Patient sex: M
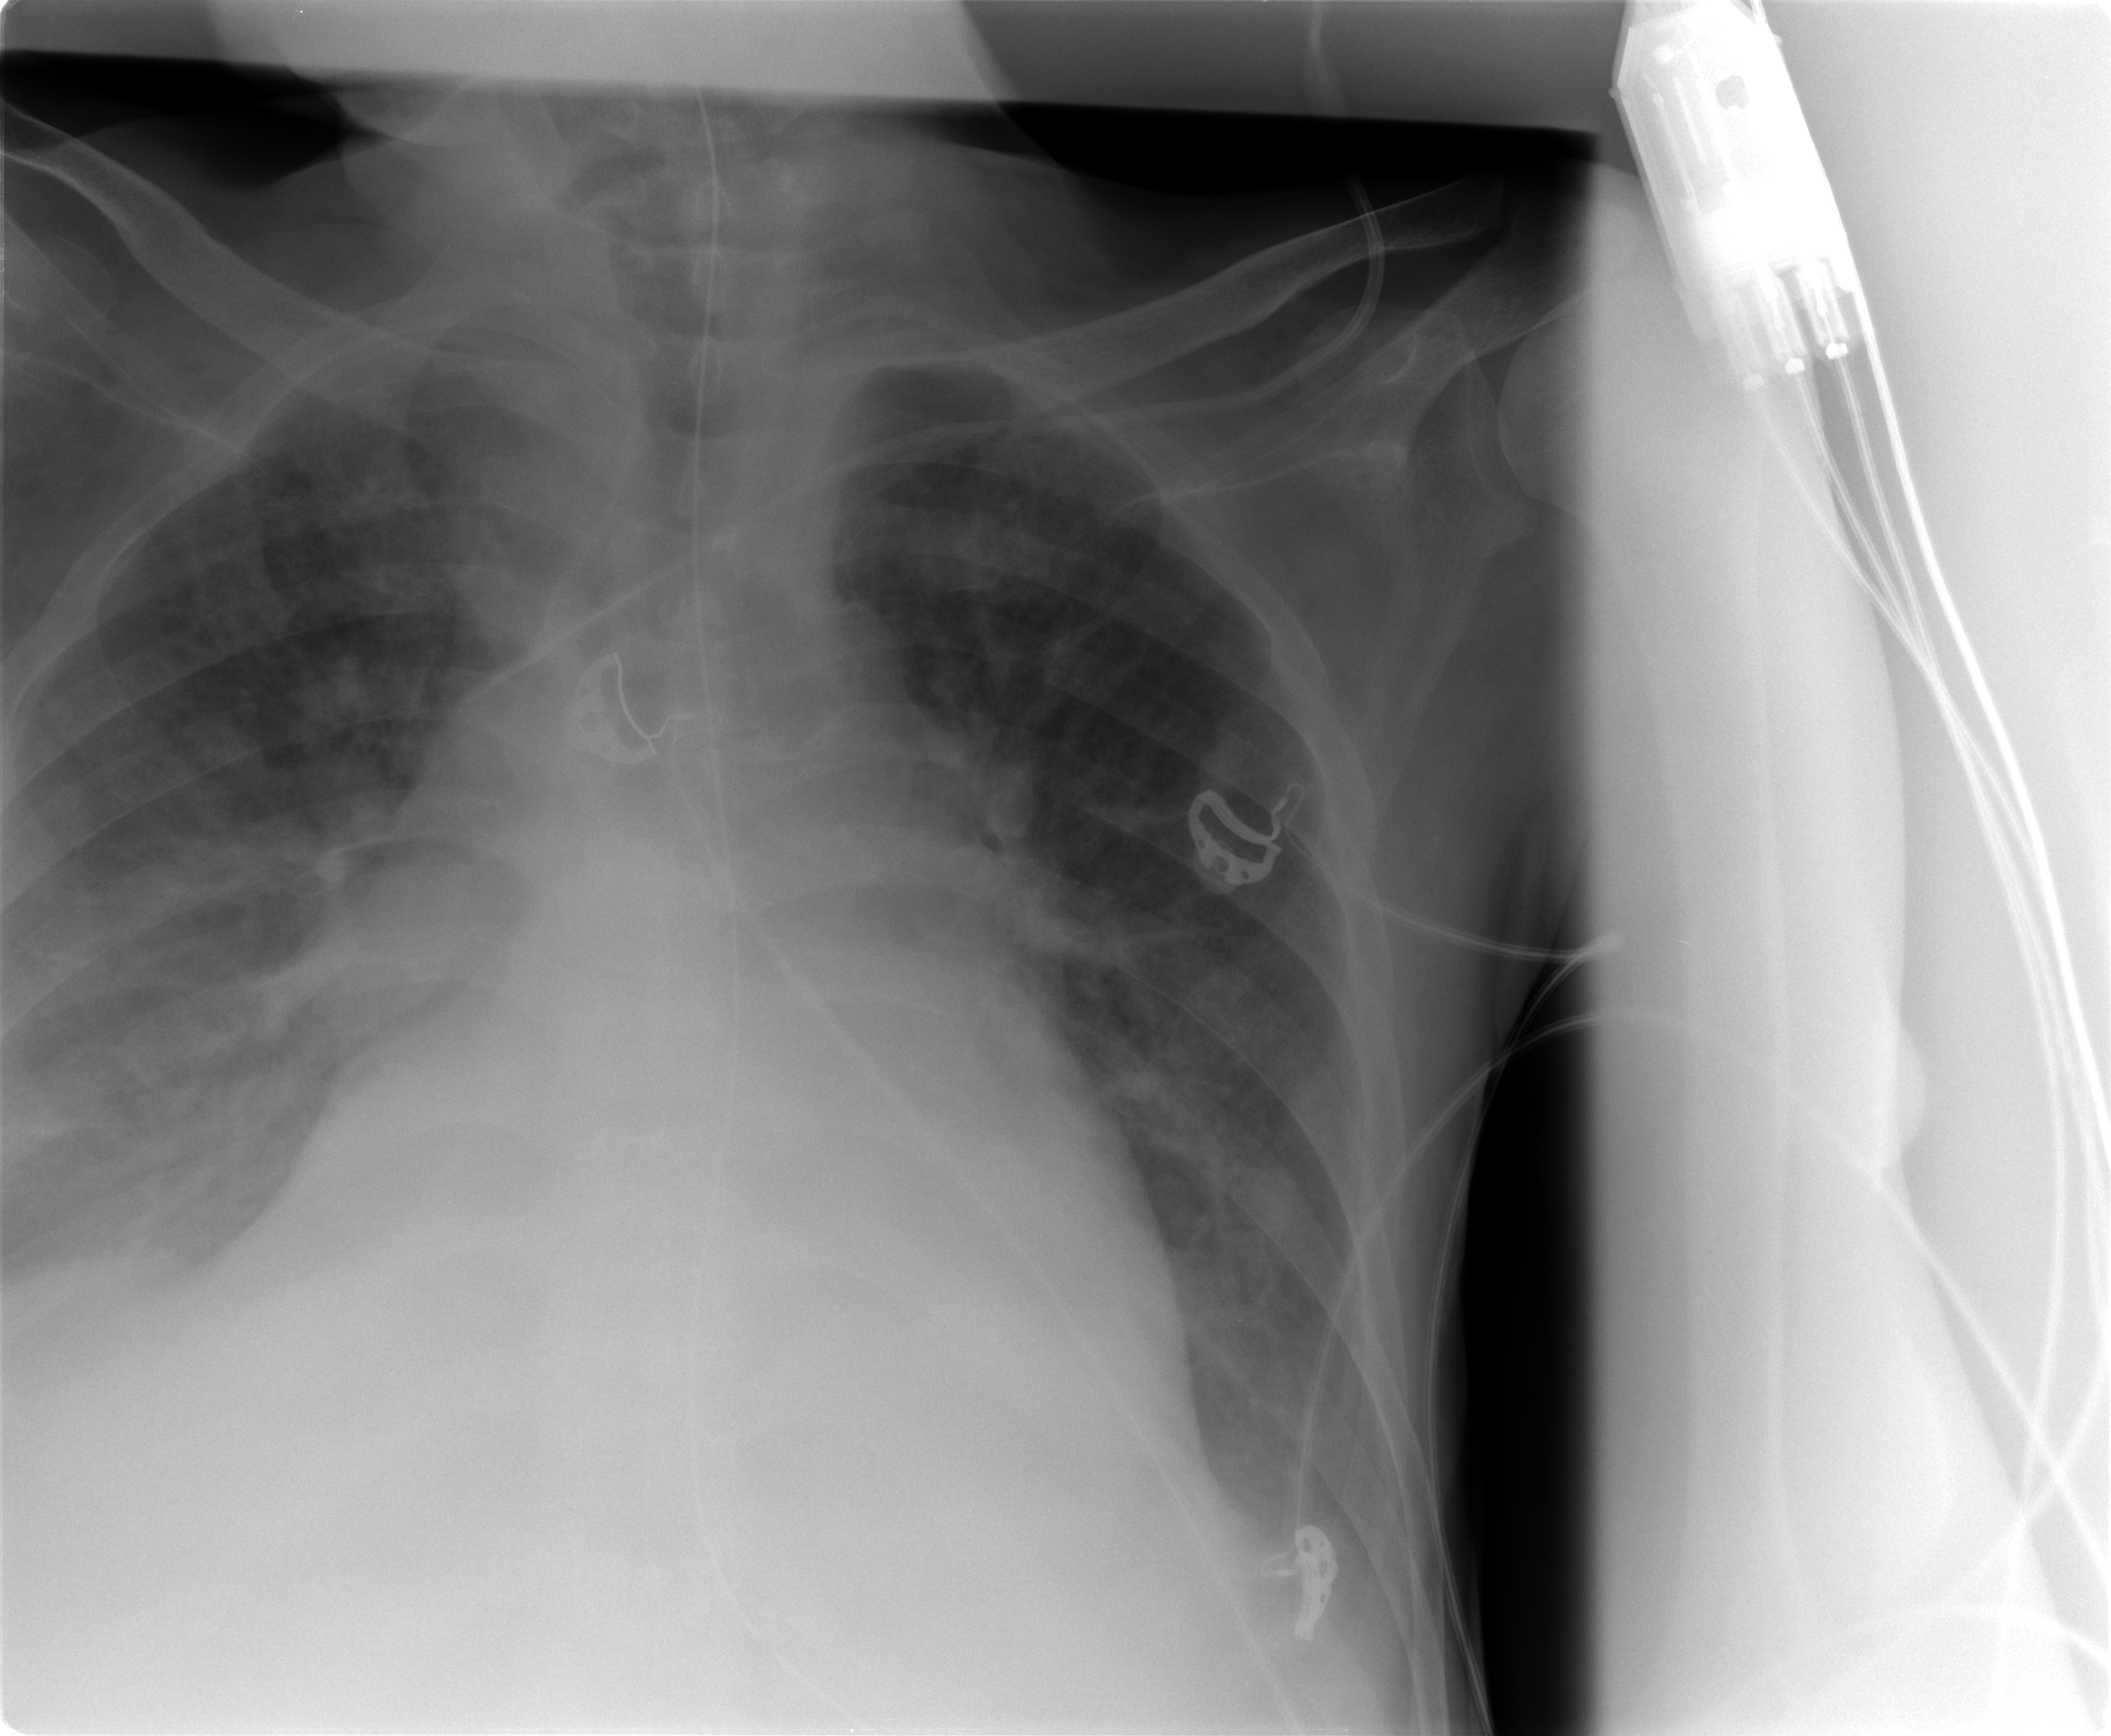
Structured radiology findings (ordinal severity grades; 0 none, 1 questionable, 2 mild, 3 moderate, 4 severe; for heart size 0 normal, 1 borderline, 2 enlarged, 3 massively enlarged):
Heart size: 2
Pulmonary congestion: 2
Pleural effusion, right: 2
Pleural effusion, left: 2
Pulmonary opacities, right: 2
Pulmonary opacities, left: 0
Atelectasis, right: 2
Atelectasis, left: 2